Question: I am trying to convert some strings from a file into integers and doubles using 'stoi()' and 'stod()'. However, I keep getting an error which terminated my program.
Here is a screenshot of what happens when I run the code I included below.

The variable 'ageString', which I am trying to 'stoi', is = '100'.
As you can see in the screenshot, it actually converts '100' into an integer and prints it out. Cool, that's exactly what I want.
But for some reason it is giving me an error saying 'invalid_argument'. How is '100' an 'invalid_argument' for 'stoi()'?
I already made sure to '#include' string and to use namespace 'standard'.
I've tried running my code on 'code::blocks' and 'Repl.it' using c++ 11. The results are the same.
I've tried using 'stoi()' on a random number string (not from my file) like '1234' and it still doesn't work.
My '.txt' file looks like this (single space):
'''
TEST NAME
M
100
200
300
1
'''
'''
//This is the body of my function.
//I've added several cout statements just to help me debug.
//In my actual function I don't plan to have any couts.
std::ifstream inputFile;
inputFile.open(fileName);
std::string name, sex;
int age, activityLevel, calories;
double height, weight;
while(inputFile.good())
{
using namespace std;
string ageString, heightString, weightString, activityString;
getline(inputFile, name, '
');
getline(inputFile, sex, '
');
getline(inputFile, ageString, '
');
getline(inputFile, heightString, '
');
getline(inputFile, weightString, '
');
getline(inputFile, activityString, '
');
cout << endl << name //All of this prints fine,
<< endl << sex //just like it's written in the file.
<< endl << ageString
<< endl << heightString
<< endl << weightString
<< endl << activityString;
cout << endl << endl << stoi(ageString); //This converts and prints
cout << endl << endl << "hello"; //This also prints
}
std::cout << "run this code"; //The program stops working here.
inputFile.close();
'''
I expect the code to end by printing 'run this code', but it actually ends by printing 'hello'.
Error message:
> terminate called after throwing an instance of 'std::invalid_argument' what(): stoi"
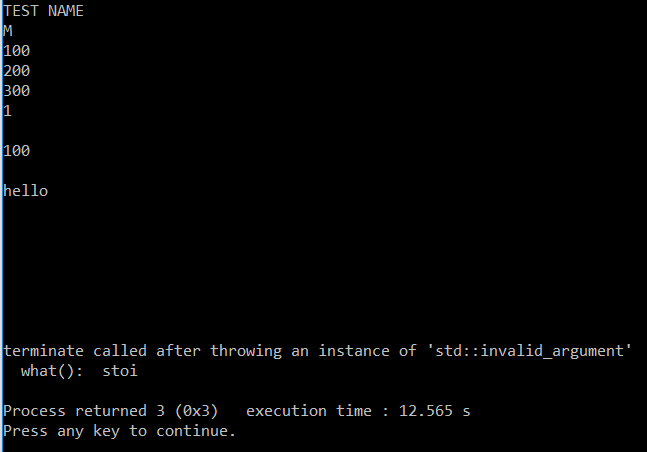
Answer: I think your code was iterated again in 'while' loop. To ensure that it only iterates 1 times as expectation, please add more 'cout' to check it. For example: I think your code will print 'start reading input' 2 times then terminate your program. If it is, you need to consider using 'inputFile.good()'
'''
while(inputFile.good())
{
using namespace std;
cout << "start reading input" << endl;
string ageString, heightString, weightString, activityString;
getline(inputFile, name, '
');
getline(inputFile, sex, '
');
getline(inputFile, ageString, '
');
getline(inputFile, heightString, '
');
getline(inputFile, weightString, '
');
getline(inputFile, activityString, '
');
cout << endl << name //All of this prints fine,
<< endl << sex //just like it's written in the file.
<< endl << ageString
<< endl << heightString
<< endl << weightString
<< endl << activityString;
cout << endl << endl << stoi(ageString); //This converts and prints
cout << endl << endl << "hello"; //This also prints
}
'''